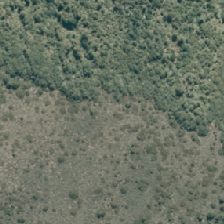
Land cover: manuka_kanuka